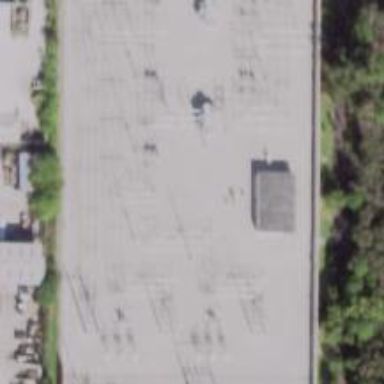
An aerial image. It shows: Switch for power supply.